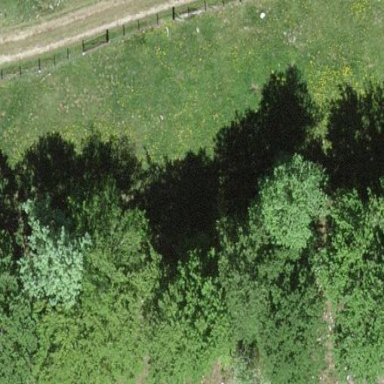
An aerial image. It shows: Deciduous forest dominated by broadleaved trees.